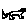
Label: cat